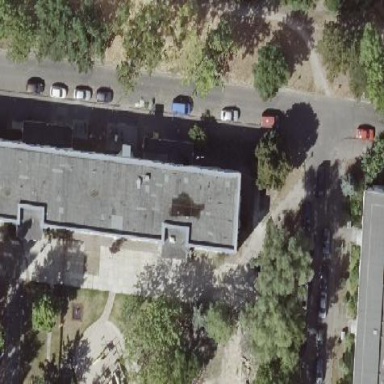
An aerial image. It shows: School building with flat roof.